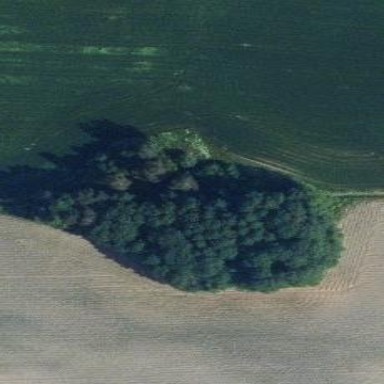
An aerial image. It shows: Mixed woodland area with variety of leaf types and cycles.